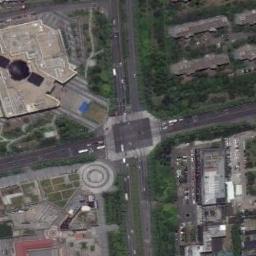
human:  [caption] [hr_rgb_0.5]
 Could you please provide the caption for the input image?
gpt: There are many moving and waiting vehicles on the road at the intersection, There are many neatly arranged buildings and some trees around the intersection and a huge square .

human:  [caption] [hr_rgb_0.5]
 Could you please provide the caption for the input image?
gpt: There are many buildings beside the intersection .

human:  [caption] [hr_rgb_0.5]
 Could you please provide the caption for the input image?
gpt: An intersection with dense traffic located in a commercial area with some high-rise buildings and green belts .

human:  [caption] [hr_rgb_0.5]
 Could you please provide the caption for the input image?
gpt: There are three red cars at the intersection .

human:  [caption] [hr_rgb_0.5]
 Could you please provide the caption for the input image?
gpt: There are many green trees and buildings around the intersection .